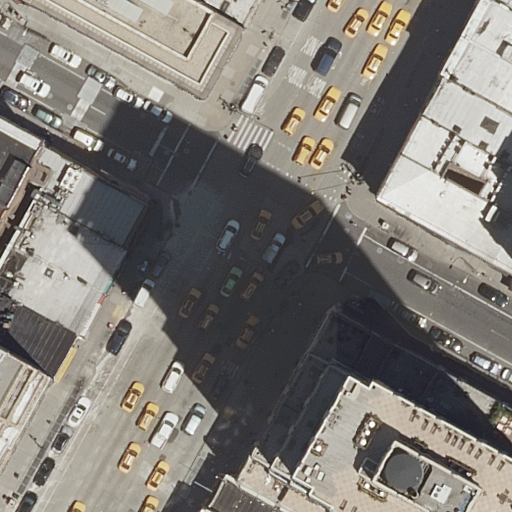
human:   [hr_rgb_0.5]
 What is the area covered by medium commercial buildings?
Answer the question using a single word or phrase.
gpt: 0m2

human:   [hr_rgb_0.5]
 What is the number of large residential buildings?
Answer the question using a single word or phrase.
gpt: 2

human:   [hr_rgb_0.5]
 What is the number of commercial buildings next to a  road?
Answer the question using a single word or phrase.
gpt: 0

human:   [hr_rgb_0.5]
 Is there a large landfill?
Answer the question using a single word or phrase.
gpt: no

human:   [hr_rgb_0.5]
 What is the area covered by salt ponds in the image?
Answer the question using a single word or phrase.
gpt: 0m2

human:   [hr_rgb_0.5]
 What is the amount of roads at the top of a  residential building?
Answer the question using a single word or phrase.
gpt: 2

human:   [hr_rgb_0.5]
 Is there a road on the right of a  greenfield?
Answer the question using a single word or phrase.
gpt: no

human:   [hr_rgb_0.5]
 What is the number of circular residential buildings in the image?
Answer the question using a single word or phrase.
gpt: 0

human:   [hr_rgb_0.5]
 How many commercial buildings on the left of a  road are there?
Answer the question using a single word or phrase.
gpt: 0

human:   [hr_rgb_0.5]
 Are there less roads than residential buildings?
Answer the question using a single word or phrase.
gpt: yes

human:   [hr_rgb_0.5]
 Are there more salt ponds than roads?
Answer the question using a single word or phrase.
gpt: no

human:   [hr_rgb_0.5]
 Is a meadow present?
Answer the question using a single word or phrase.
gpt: no

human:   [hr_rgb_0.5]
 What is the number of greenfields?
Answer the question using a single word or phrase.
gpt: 0

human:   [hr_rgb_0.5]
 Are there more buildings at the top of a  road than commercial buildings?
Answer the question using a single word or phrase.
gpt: yes

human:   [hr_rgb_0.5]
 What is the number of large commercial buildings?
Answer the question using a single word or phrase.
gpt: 0

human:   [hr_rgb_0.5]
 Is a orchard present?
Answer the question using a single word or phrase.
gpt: no

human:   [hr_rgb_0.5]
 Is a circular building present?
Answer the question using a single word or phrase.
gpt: no

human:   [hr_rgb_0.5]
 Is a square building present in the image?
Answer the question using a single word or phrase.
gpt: no

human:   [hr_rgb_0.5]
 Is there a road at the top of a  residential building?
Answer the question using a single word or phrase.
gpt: yes

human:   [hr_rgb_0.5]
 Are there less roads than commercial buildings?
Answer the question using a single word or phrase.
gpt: no

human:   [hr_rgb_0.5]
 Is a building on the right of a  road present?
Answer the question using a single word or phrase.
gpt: yes

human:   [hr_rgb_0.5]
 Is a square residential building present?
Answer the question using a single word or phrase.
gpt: no

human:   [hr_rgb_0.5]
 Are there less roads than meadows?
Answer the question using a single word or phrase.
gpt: no

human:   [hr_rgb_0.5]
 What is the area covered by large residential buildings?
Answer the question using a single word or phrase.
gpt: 2876m2

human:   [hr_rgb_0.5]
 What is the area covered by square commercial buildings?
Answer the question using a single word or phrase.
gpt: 0m2

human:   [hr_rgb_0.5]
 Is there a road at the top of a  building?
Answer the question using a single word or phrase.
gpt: yes

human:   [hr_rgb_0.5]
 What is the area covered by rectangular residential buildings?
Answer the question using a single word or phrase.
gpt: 1776m2

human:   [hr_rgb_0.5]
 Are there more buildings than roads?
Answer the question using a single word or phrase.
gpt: yes

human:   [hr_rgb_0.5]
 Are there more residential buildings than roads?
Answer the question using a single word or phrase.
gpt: yes

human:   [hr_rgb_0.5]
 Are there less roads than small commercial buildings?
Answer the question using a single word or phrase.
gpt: no

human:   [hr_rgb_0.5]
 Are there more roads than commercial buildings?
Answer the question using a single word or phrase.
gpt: yes

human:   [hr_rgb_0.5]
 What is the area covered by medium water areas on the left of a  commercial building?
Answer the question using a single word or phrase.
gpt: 0m2

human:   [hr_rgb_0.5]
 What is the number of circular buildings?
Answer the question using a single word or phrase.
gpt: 0

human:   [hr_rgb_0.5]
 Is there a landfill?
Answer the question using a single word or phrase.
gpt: no

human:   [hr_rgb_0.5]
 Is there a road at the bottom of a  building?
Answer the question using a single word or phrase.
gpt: yes

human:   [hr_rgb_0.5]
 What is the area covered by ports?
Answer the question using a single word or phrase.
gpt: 0m2